Question: I have a problem I can't resolve.
I need to read properties file, but can't set right path.
Documentation of java.io.File is saying that I have to set in from the src/...
It doesnt work, I did a path from current file and have the same problem.
'''
public final class PropertyReader {
private Properties prop = new Properties();
private InputStream input = null;
public Properties getProperties(File file) {
try {
input = new FileInputStream(file);
// load a properties file
prop.load(input);
} catch (FileNotFoundException e) {
e.printStackTrace();
} catch (IOException e) {
e.printStackTrace();
} finally {
if (null != input) {
try {
input.close();
} catch (IOException e) {
e.printStackTrace();
}
}
}
return prop;
}
}
'''
And ApplicationController.class which uses PropertyReader:
'''
@RequestMapping(value = "/result", method = RequestMethod.GET)
public String resultPage(ModelMap model) {
//Getting property with key "path"
model.addAttribute("path", new PropertyReader().getProperties(file).getProperty("path"));
return "result";
'''
If I'm setting path from C://.. it works fine.

Thank you much and have a nice day!
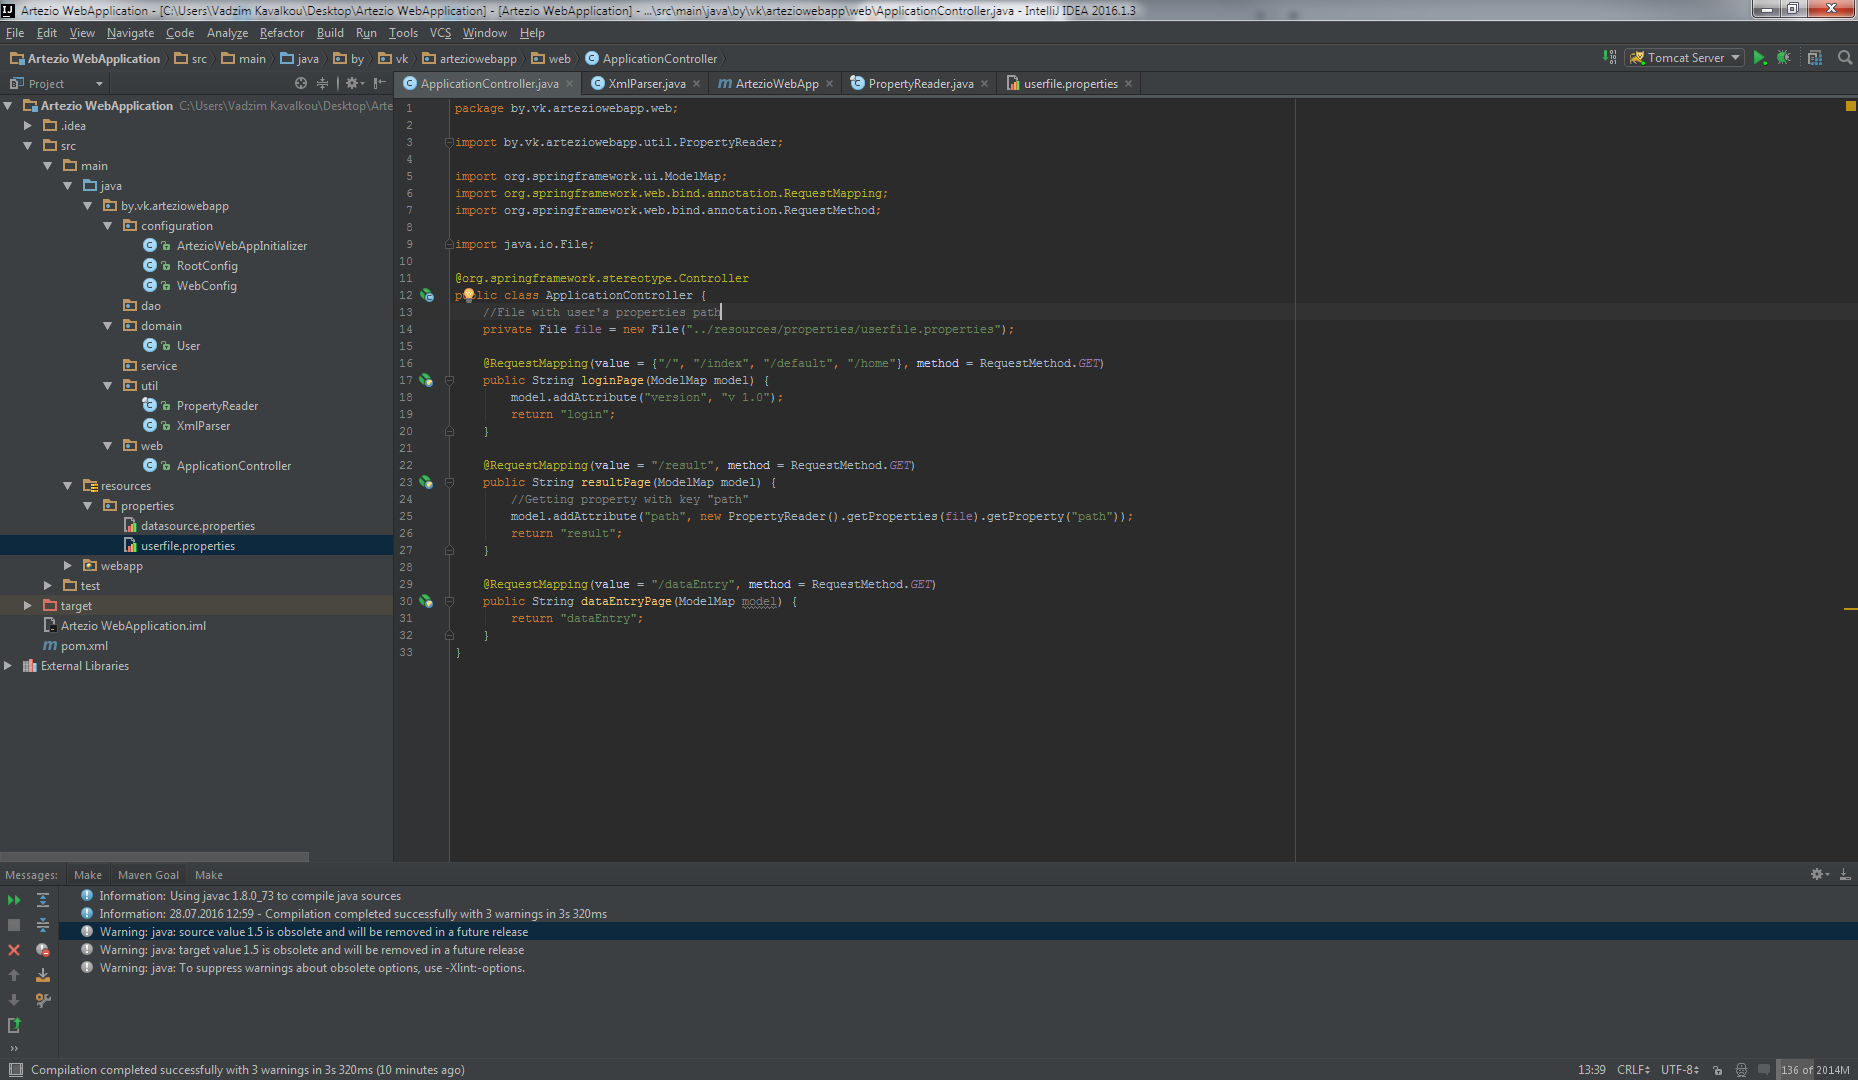
Answer: '//There could be any folder @PropertySource("classpath:file.properties") public class AnyClass { //There could be any property @Value("${some.property}") private String someValue; }'